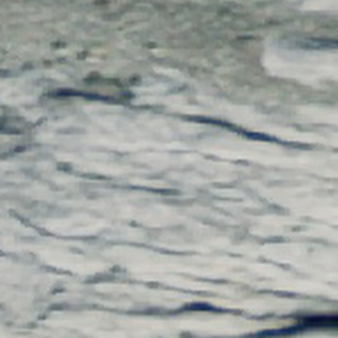
Label: other